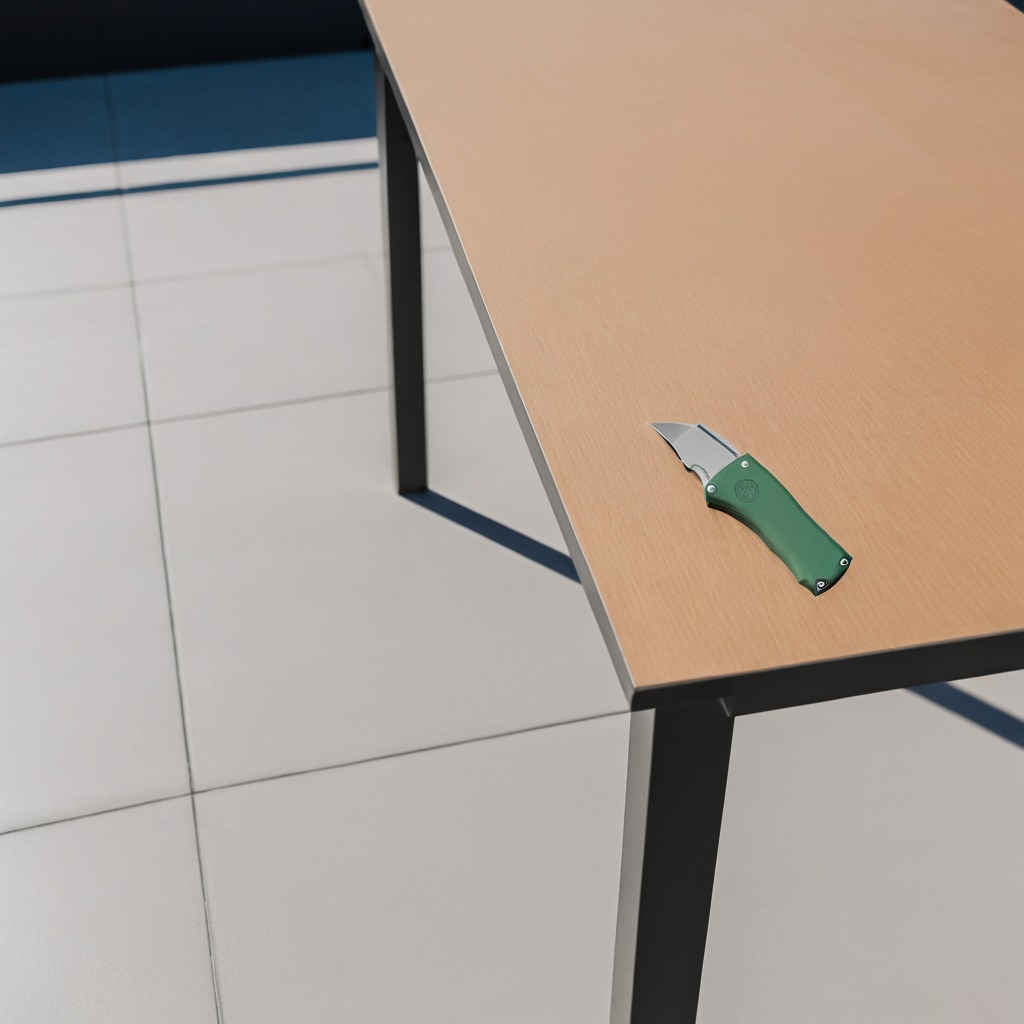
A utility knife lies on the table.